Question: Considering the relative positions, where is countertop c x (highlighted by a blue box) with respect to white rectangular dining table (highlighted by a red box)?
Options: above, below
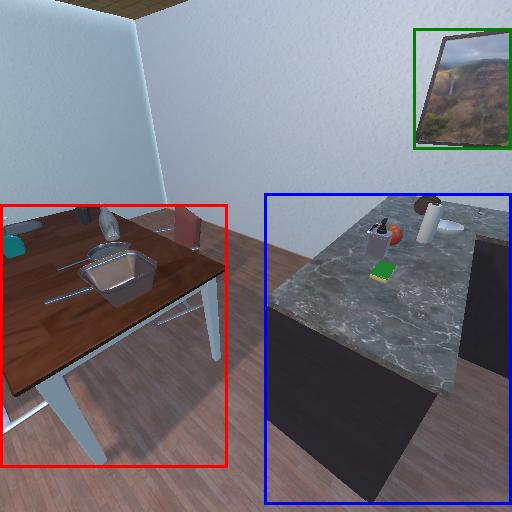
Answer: above